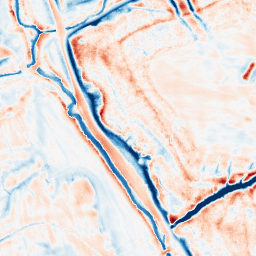
Category: edge_preserving
Decomposition family: bilateral
Decomposition parameters: d: 21
sigma_color: 50
sigma_space: 100
Upsampling method: lanczos
Upsampling parameters: scale: 8
Upsampling scale: 8